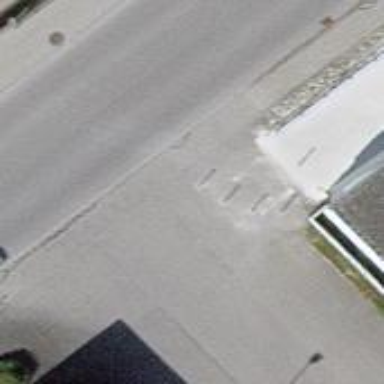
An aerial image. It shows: Unmarked crossing on the road.